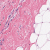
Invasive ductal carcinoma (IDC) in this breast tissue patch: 0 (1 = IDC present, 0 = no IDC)